Question: I want to color my combo boxes to have a grey background when it is inactive (meaning even before the user clicks on it). Here is an example of what I want:

This is the css that I have tried:
'''
select option {
margin:40px;
background-color: #ddd1d1;
color: #000;
text-shadow:0 1px 0 rgba(0,0,0,0.4);
'''
However, that css only colors the combobox when opened. Now I want to be able to color it before the user even touches it.
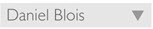
Answer: Try applying the css to just the combobox:
'''
select{
margin:40px;
background-color: #ddd1d1;
color: #000;
text-shadow:0 1px 0 rgba(0,0,0,0.4);
}
'''
The css you provided only applies the styling to the options (or items) inside the combobox, so when you open the combobox it the style is then applied. The css provided above applies the style to all options in the combobox.
Here's some CSS that does what you're looking for. It utilizes CSS3 attribute selection.
'''
select[disabled]{
margin:40px;
background-color: #ddd1d1;
color: #000;
text-shadow:0 1px 0 rgba(0,0,0,0.4);
}
'''
### Update
Per comment, here's what I've found for drop down arrows:
The only way I could get it to work, was to add a 'DIV' and a new css class as per answer to <URL>. Maintain the same sizes between both 'SELECT' and 'DIV' and give the 'DIV' all of the styling. Example:
'''
<style>
.selector{
width: 200px;
height: 34px;
background: url(new_arrow.png) no-repeat right #ddd1d1;
color: #000;
text-shadow: 0 1px 0 rgba(0,0,0,0.4);
}
.selector select{
background: transparent;
width: 200px;
height: 34px;
/* for major browsers */
appearance: none;
-moz-appearance: none;
-webkit-appearance: none;
}
select option{
background-color: #ddd1d1;
color: #000;
height: 34px;
text-shadow: 0 1px 0 rgba(0,0,0,0.4);
}
</style>
<div class="selector">
<select>
<option>Test1</option>
<option>Test2</option>
</select>
</div>
'''